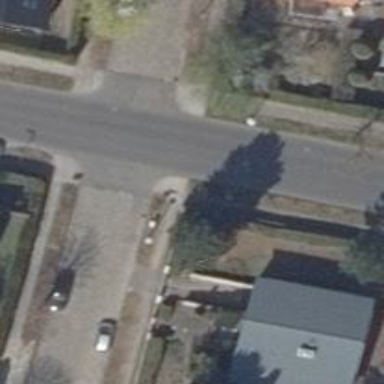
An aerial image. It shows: Unmarked crossing on the road.